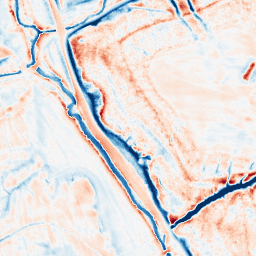
Category: edge_preserving
Decomposition family: anisotropic_diffusion
Decomposition parameters: iterations: 50
kappa: 100
gamma: 0.2
Upsampling method: bspline
Upsampling parameters: scale: 4
Upsampling scale: 4